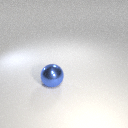
large blue metal sphere